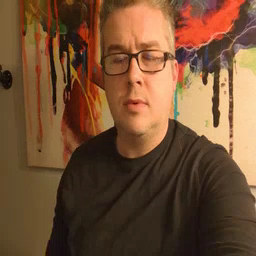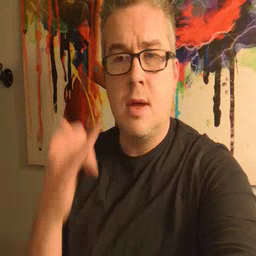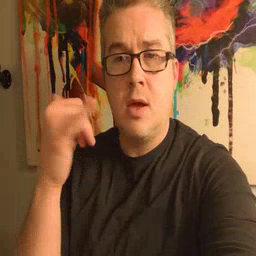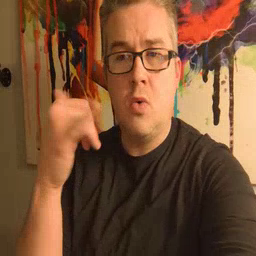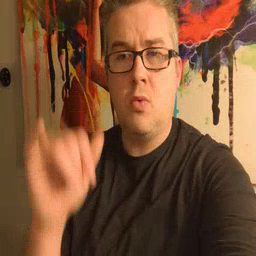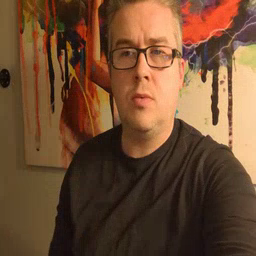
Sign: yellow